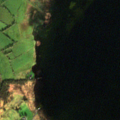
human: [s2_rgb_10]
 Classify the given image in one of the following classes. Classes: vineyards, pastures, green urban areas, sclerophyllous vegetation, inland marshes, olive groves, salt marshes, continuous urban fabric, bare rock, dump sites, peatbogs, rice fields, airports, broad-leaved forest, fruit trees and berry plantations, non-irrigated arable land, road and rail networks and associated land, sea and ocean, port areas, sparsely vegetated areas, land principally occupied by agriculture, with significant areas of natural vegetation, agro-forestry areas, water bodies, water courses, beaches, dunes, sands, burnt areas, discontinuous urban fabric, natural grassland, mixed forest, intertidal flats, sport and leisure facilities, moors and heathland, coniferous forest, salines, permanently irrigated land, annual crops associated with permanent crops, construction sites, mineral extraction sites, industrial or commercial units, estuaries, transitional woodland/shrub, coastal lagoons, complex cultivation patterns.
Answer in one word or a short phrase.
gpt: pastures, inland marshes, peatbogs, water bodies